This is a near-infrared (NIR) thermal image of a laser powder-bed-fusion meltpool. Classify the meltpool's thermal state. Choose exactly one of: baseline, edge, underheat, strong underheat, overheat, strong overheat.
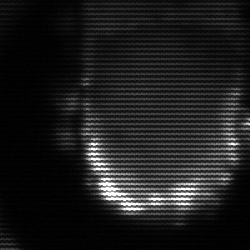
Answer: baseline